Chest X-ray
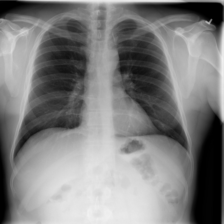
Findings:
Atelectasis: negative
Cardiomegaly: negative
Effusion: negative
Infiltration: positive
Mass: negative
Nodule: negative
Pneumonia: negative
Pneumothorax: negative
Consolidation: negative
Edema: negative
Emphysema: negative
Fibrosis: negative
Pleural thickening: negative
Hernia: negative